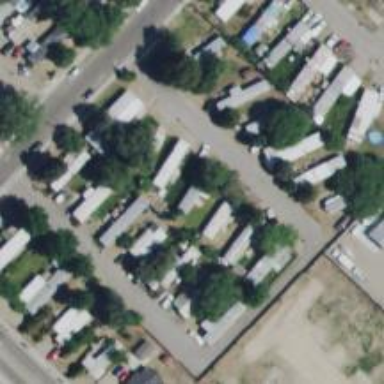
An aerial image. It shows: Residential area known as trailer park.